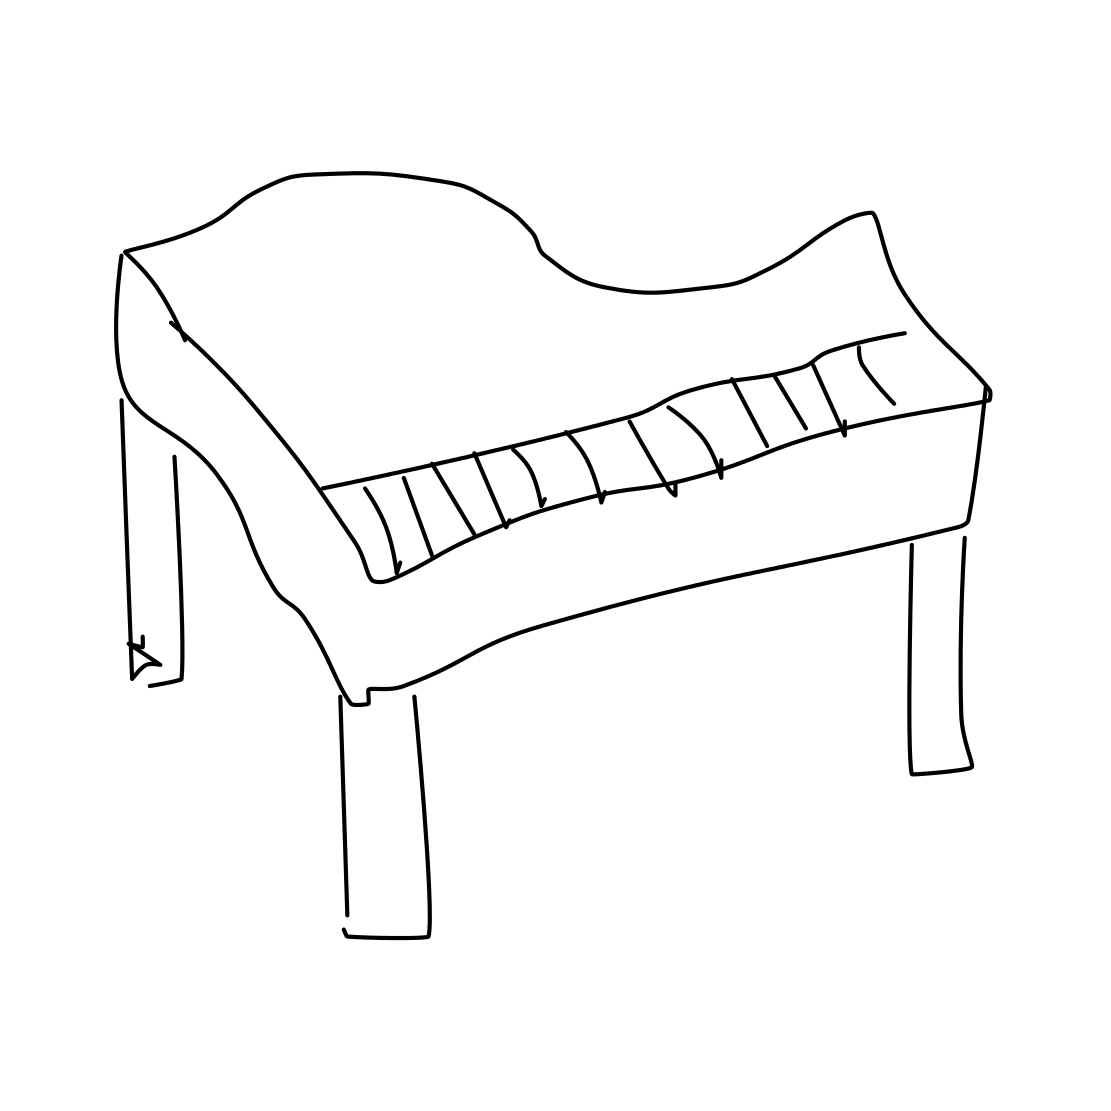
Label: piano